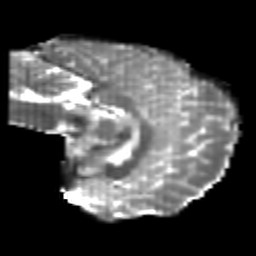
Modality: T2w
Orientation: sagittal
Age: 23
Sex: male
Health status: healthy
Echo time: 0.074 s